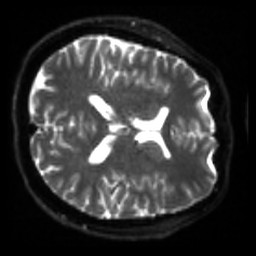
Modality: sbref
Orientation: axial
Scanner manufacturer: siemens
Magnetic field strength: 3 T
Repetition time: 4 s
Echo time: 0.0594 s